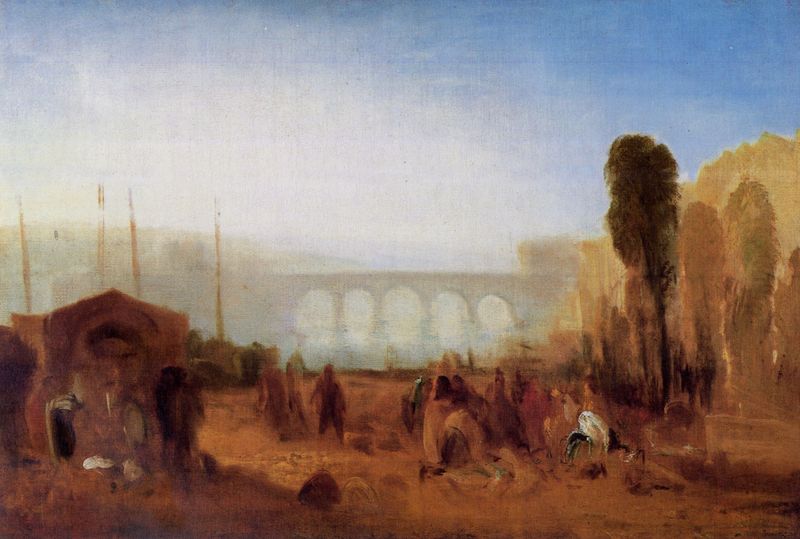
Titel: Szene am Flussufer
Künstler: William Turner
Standort: London
Institution: Tate Gallery
Schlagwörter: baum, berg, blau, dunkel, felsen, gemälde, himmel, mann, meer, schatten, vogel, wasser, weiß, wolken, aquarell, bäume, fluss, gelb, grün, impressionismus, landschaft, menschen, ocker, sand, see, stadt, ufer, braun, frau, grau, hell, licht, schwarz, skizze, straße, vordergrund, ausblick, gebäude, haus, rot, schleier, tier, tiere, weg, wolke, beige, malerei, steine, bild, erde, feld, felder, horizont, häuser, hügel, natur, pappel, spiegelung, vieh, wind, brücke, gewässer, hütte, sonne, land, boot, boote, pferd, zypressen, aussicht, küste, schiffe, segel, umrisse, bogen, italien, süden, mast, moderne, ernte, berge, fels, hitze, wüste, dunst, farbe, nebel, markt, platz, figuren, masten, staffage, turner, unscharf, bögen, karawane, oase, grrün, ruine, stangen, helligkeit, kreuz, orient, übergang, diesig, haufen, druck, verschwommen, verwischt, ländlich, rundbögen, schatte, tonig, kapelle, stall, palmen, tempel, verblauung, aquädukt, viadukt, pinie, hirten, ziege, arabien, zelt, lager, ziegen, delacroix, stempen, aquedukt, platanen, kamel, lau, personal, beduine, beduinen, fatamorgana, william turner, aequedukt, blauer dunst, colore, dlacroix, landschrich, sieera, hierten, mgemälde, lichtperspektiv e, william turnuer